Aerial crown-view tile of a tropical tree (Barro Colorado Island, Panama), acquired 20240918:
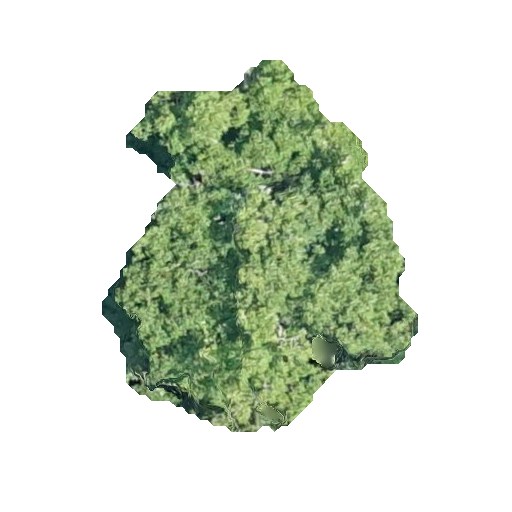
Species: Astronium graveolens
GBIF accepted scientific name: Astronium graveolens
Crown area: 121.767 m²